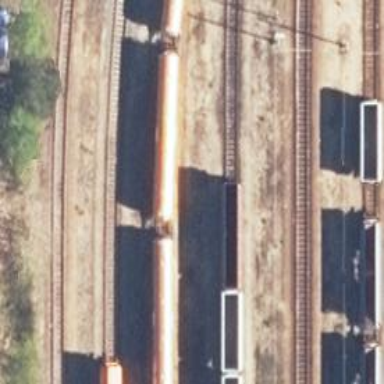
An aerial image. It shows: Railway yard used for servicing trains.